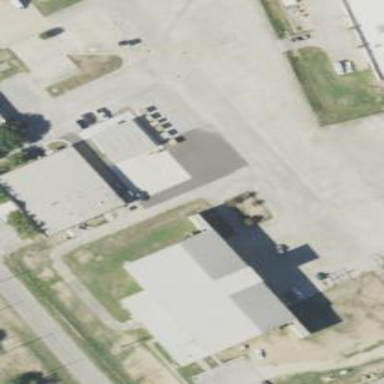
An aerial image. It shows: Hangar located at airport.